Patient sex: F
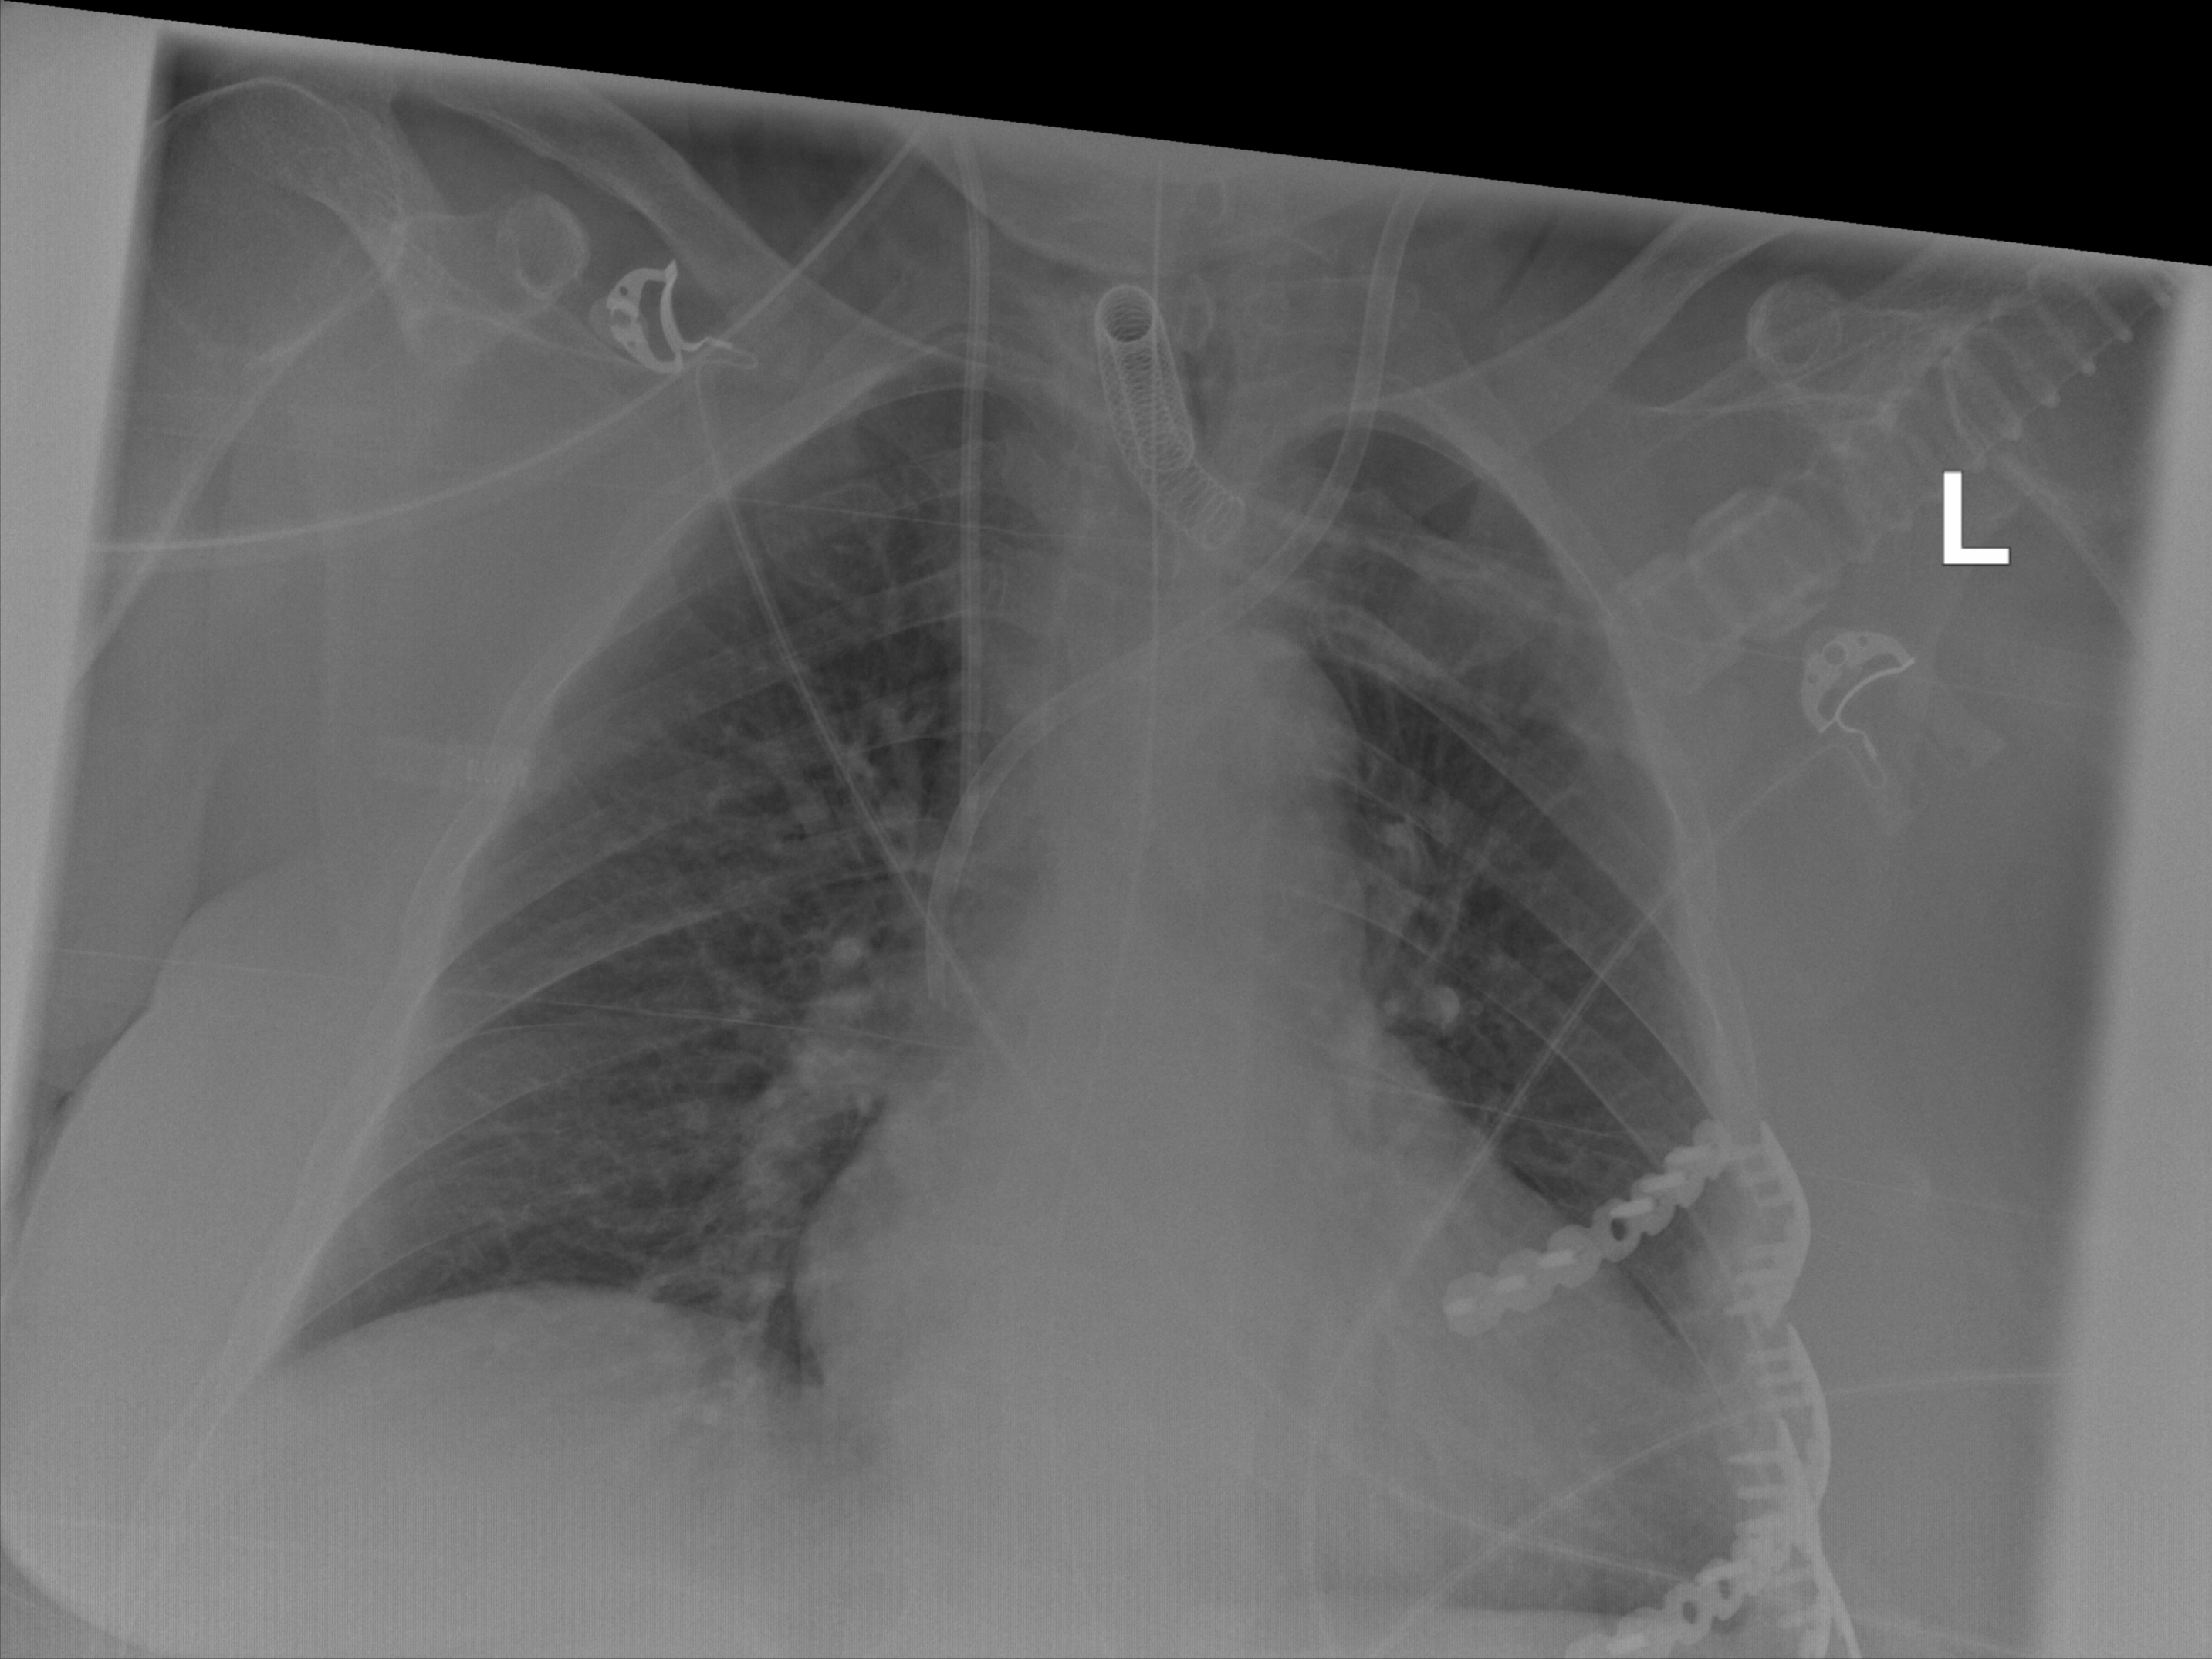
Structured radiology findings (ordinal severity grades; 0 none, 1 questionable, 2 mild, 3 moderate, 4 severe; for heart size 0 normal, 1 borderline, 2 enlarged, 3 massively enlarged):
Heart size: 2
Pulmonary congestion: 1
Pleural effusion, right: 2
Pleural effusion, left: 2
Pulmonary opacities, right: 0
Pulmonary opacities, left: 2
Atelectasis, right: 0
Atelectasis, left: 2